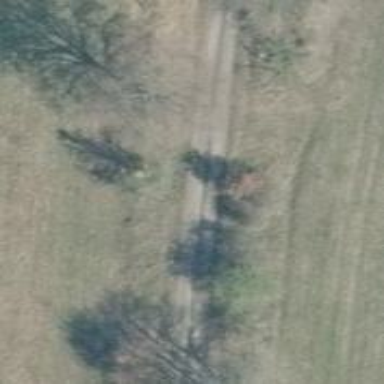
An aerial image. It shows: Row of deciduous broadleaved trees.